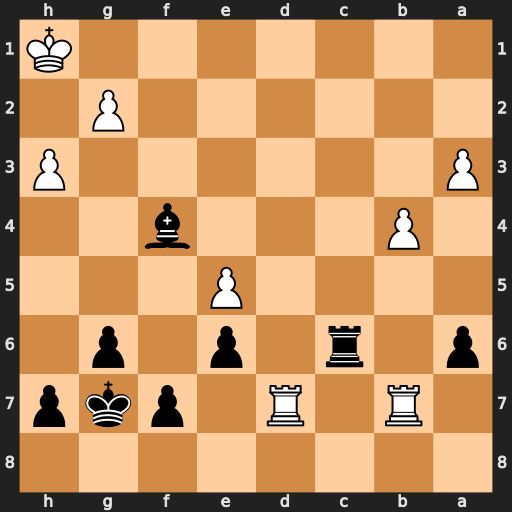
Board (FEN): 8/1R1R1pkp/p1r1p1p1/4P3/1P3b2/P6P/6P1/7K
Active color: b
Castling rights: -
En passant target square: -
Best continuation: Rc1+ Rd1 Rxd1#